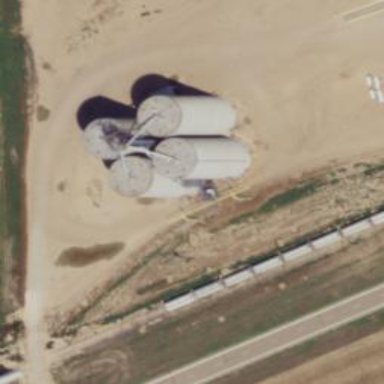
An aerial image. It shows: Silo.